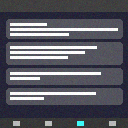
Screen state: on